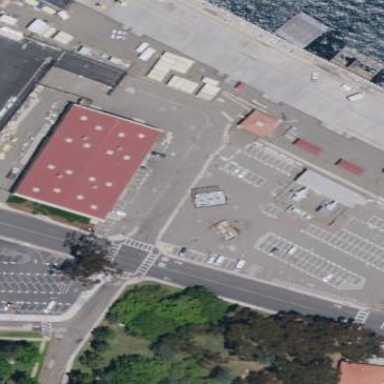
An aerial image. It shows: Commercial building.